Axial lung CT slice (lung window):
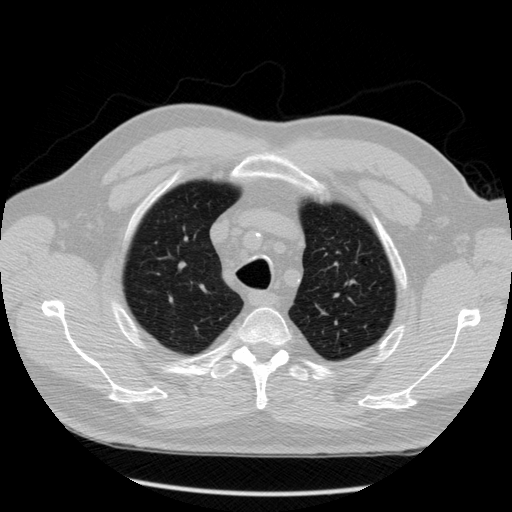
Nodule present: no